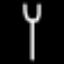
Label: fork